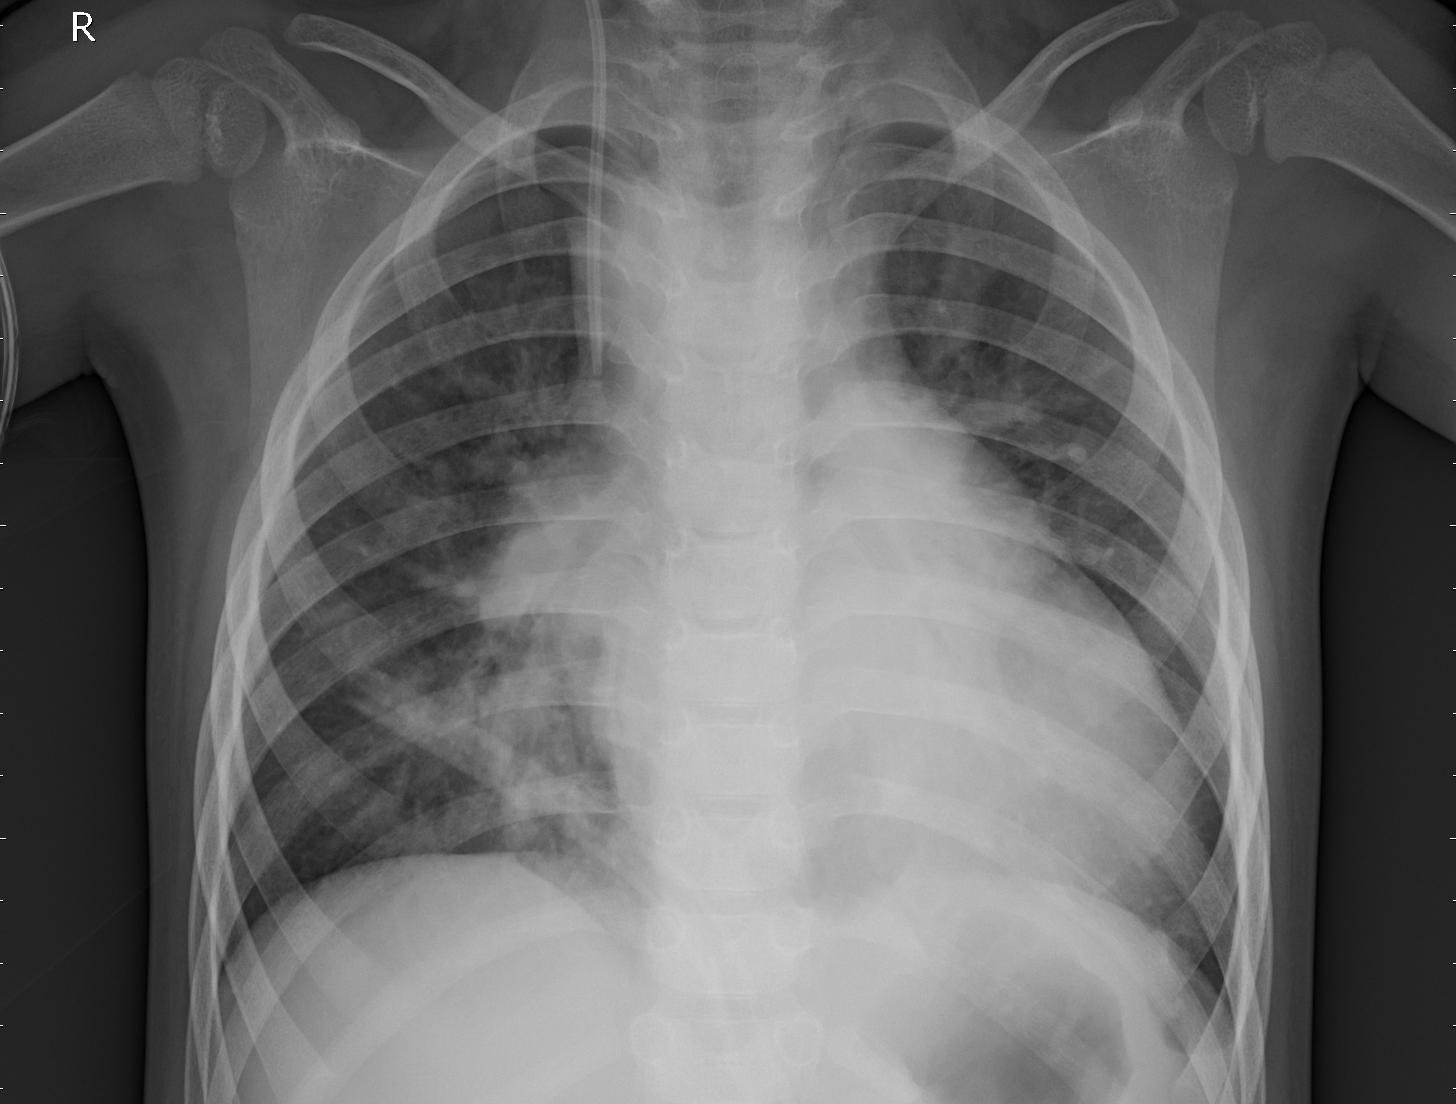
Diagnosis: PNEUMONIA